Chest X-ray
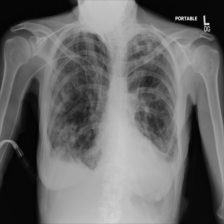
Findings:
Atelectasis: negative
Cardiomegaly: negative
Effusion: negative
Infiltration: negative
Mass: negative
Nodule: negative
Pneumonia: negative
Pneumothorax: negative
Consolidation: negative
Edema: negative
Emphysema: negative
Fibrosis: negative
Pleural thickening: negative
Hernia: negative